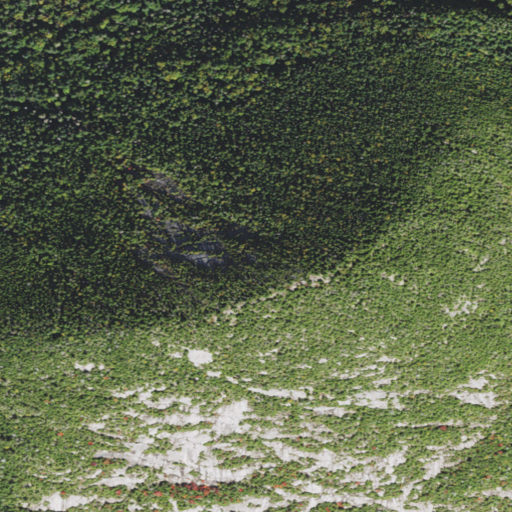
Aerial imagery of mountain in New Hampshire named South Percy Peak containing evergreen forest, mixed forest, grassland, and shrub